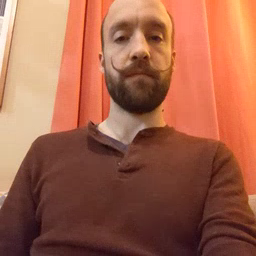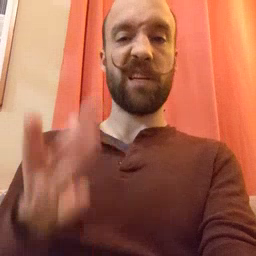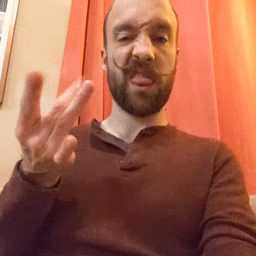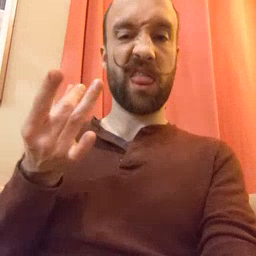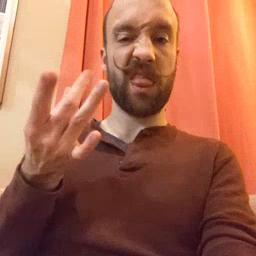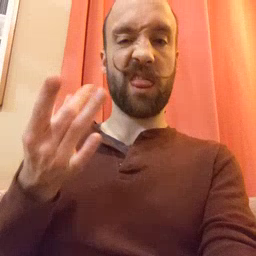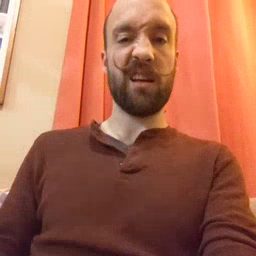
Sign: sticky